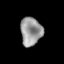
Tissue: prostate
Cell type: T cells
Senescence score: 0.2818
Nuclear area (px): 592
Mean DAPI intensity: 152.361